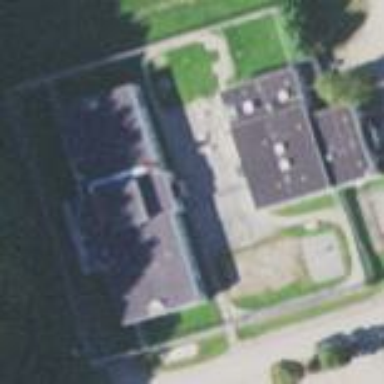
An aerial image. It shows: Prison.